Interaction volume radius: 5 \u00c5
Interaction volume height: 50 \u00c5
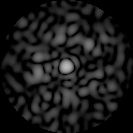
Disorder parameter: 0.8457